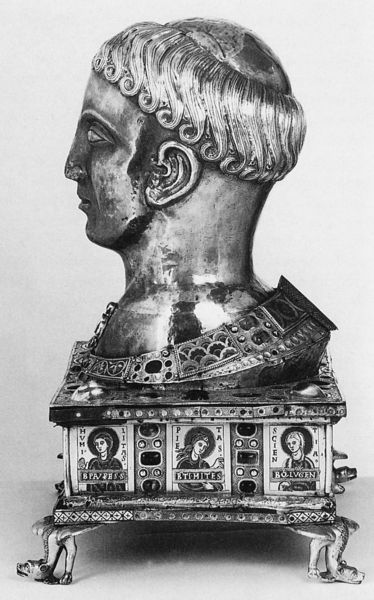
Titel: Alexanderreliquiar
Institution: Brüssel, Musées Royaux d’Art et d’Histoire
Schlagwörter: kopf, mann, weiß, menschen, frisur, haar, mund, nase, ohr, profil, schmuck, schwarz, tiere, alt, kappe, augen, kragen, silber, sockel, steine, bild, hals, auge, gold, haare, edelsteine, locken, skulptur, statue, füße, schrift, bilder, kette, nacken, könig, büste, glanz, verzierung, metall, bronze, plastik, halskette, foto, fotografie, schwarz-weiß, kiste, rom, kasten, heiligenschein, antik, mittelalter, mönch, heilige, schatulle, heilig, objekt, schrein, kästchen, verzierungen, drachen, ikone, kassette, tonsur, heiligenscheine, reliquiar, konstantin, reliquar, schwarzeweiß, ihr